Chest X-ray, PA view. Patient: 61 years old, sex M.
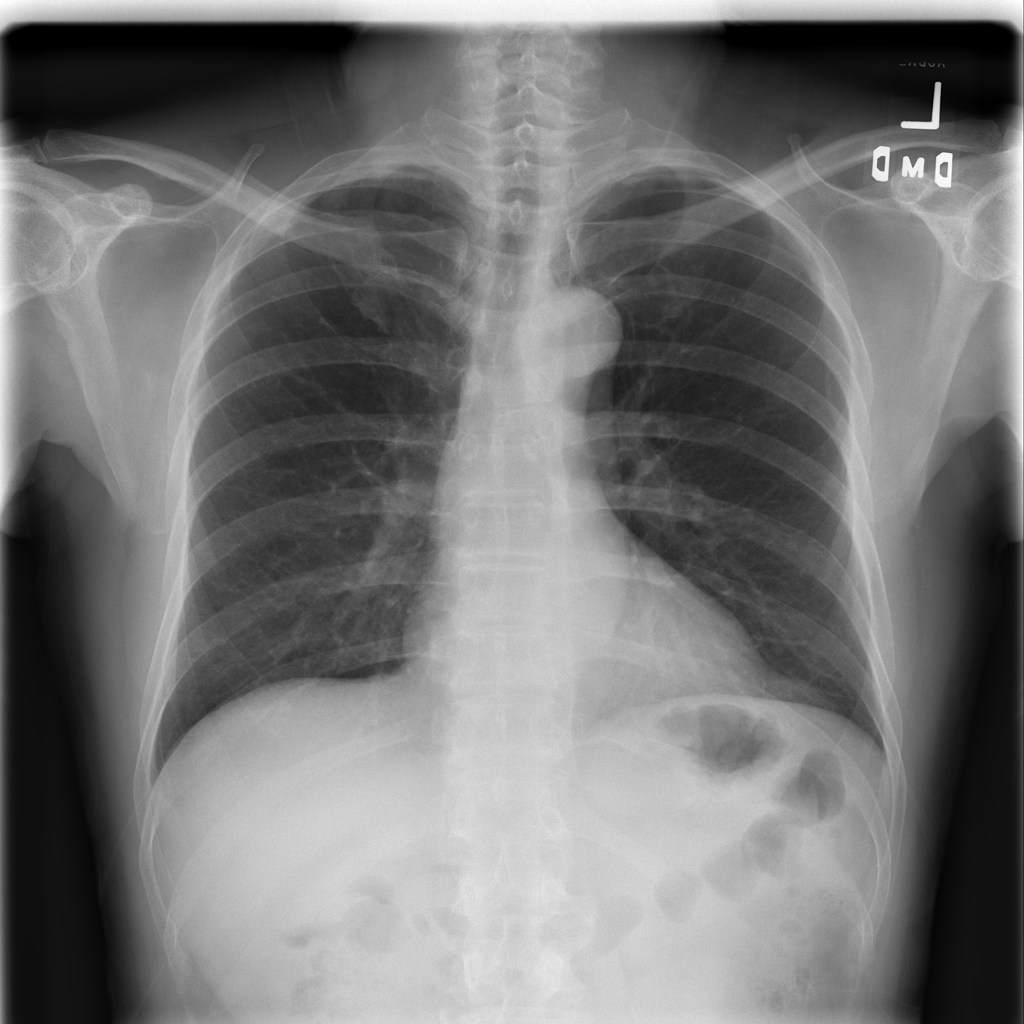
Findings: No Finding